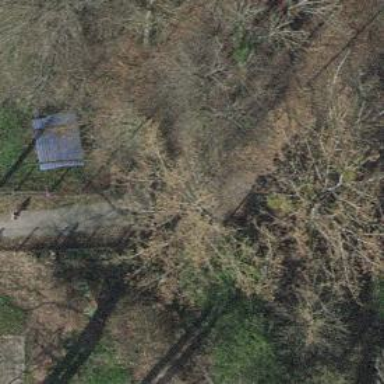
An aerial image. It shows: Swing gate barrier.